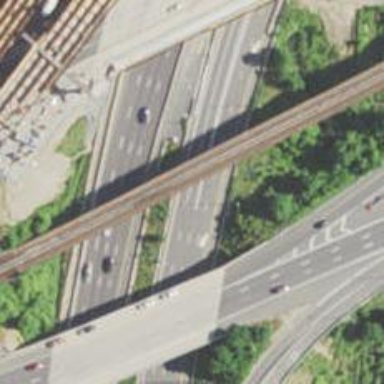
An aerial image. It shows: Motorway junction.